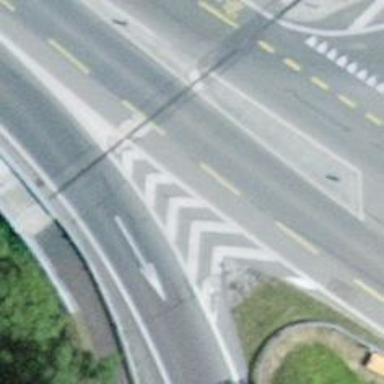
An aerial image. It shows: Secondary road with asphalt surface.